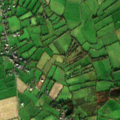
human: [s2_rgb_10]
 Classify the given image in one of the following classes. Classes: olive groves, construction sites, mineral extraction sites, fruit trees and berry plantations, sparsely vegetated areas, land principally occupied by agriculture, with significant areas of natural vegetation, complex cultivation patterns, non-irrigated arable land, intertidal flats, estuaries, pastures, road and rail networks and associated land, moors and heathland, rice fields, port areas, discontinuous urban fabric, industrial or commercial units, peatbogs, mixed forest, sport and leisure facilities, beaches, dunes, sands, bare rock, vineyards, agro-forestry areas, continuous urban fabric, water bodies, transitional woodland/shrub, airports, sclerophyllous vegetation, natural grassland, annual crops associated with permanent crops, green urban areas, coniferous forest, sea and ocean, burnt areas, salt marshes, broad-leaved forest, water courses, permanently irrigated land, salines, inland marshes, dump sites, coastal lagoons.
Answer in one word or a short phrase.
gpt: pastures, land principally occupied by agriculture, with significant areas of natural vegetation